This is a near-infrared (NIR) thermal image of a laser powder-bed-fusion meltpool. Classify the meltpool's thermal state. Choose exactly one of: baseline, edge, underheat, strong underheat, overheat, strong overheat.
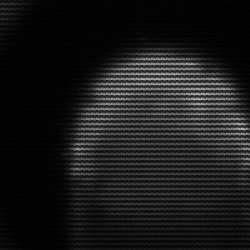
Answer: edge